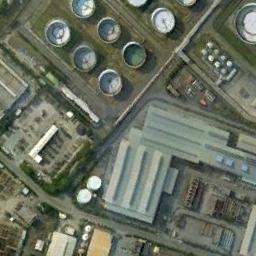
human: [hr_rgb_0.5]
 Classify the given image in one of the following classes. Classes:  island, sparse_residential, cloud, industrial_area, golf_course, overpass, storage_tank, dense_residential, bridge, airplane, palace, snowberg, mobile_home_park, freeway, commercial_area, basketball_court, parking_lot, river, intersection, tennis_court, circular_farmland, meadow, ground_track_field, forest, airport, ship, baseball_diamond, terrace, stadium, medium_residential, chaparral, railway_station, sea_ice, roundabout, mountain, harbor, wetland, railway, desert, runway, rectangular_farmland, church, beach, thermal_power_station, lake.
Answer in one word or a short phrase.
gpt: storage_tank